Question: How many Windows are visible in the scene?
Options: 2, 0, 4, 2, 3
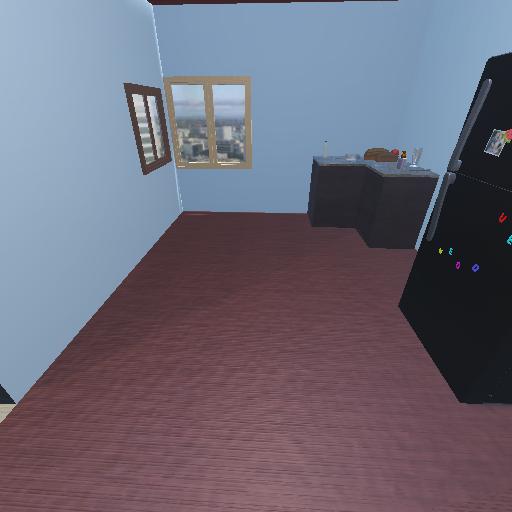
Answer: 2